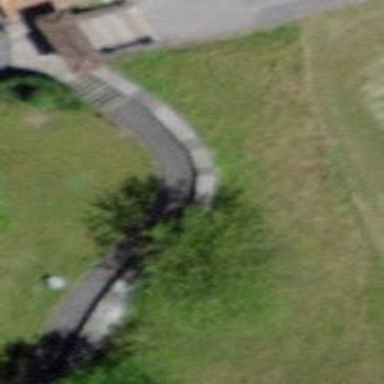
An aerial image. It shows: Retaining wall.